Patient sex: F
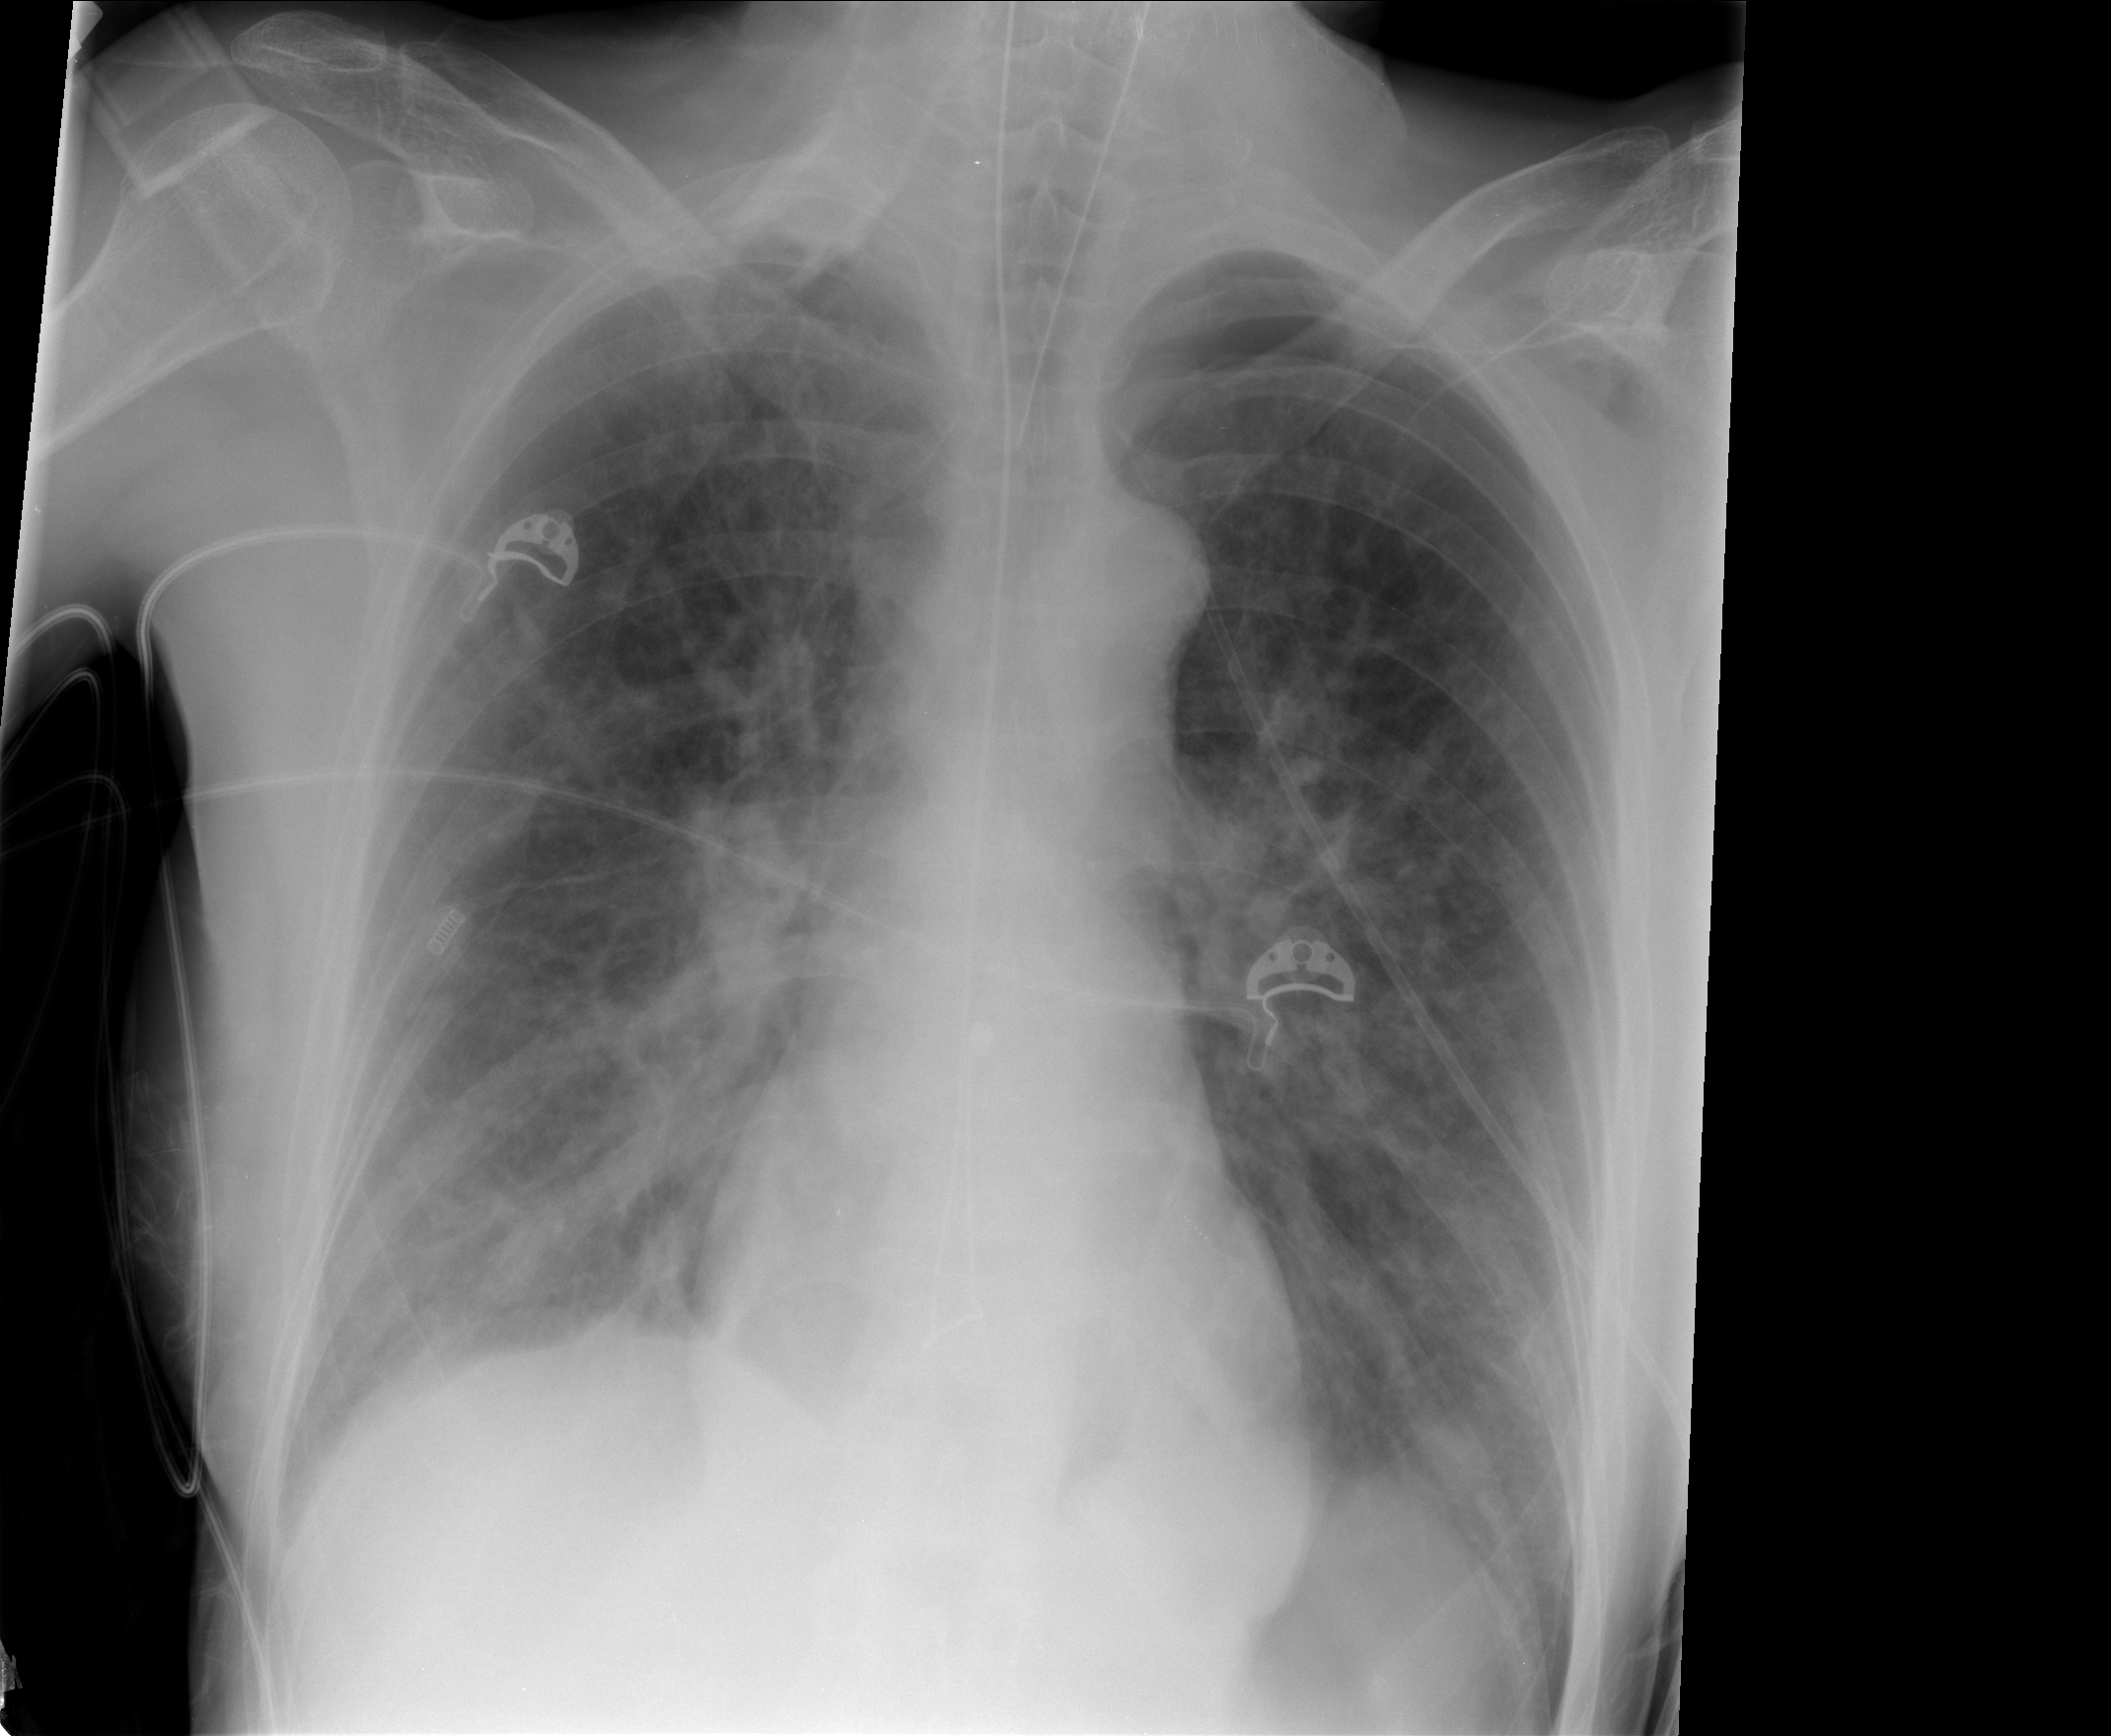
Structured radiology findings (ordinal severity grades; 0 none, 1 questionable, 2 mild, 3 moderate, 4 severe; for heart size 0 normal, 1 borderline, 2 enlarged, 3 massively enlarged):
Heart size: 0
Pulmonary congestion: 3
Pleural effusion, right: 0
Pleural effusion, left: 0
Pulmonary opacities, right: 1
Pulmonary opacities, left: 1
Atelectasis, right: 0
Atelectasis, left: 0